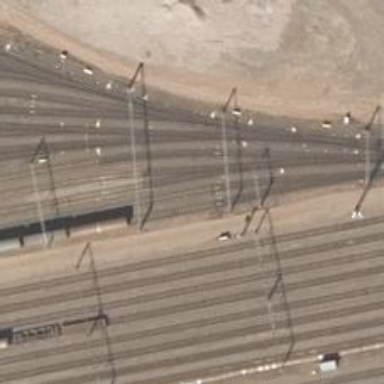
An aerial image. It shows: Railway yard with electrified contact lines.